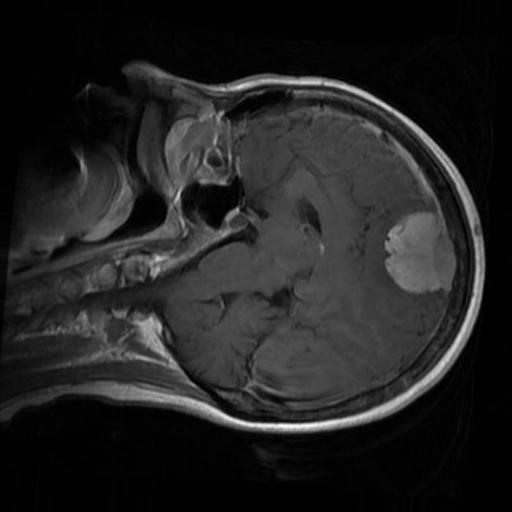
Label: brain_menin